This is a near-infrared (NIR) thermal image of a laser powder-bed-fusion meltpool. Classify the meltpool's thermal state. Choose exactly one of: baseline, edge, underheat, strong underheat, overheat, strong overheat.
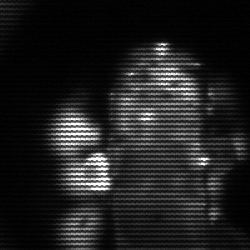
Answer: strong underheat